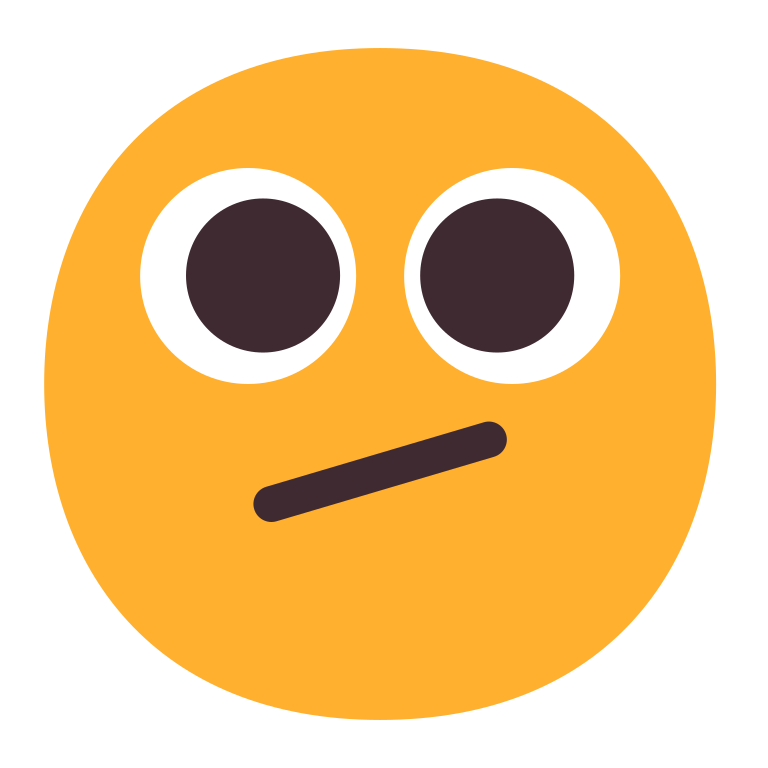
face with diagonal mouth flat